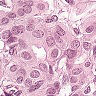
Metastatic tissue present: yes